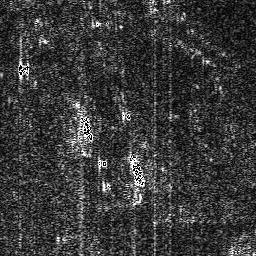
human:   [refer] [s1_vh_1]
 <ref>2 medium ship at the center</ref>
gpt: <box>[[26, 38, 37, 60, 0]], [[47, 59, 57, 79, 0]]</box>